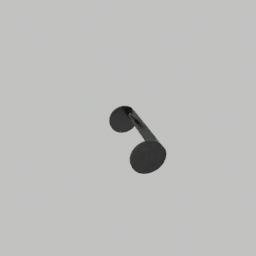
Label: furniture